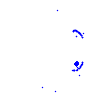
Particle: pion